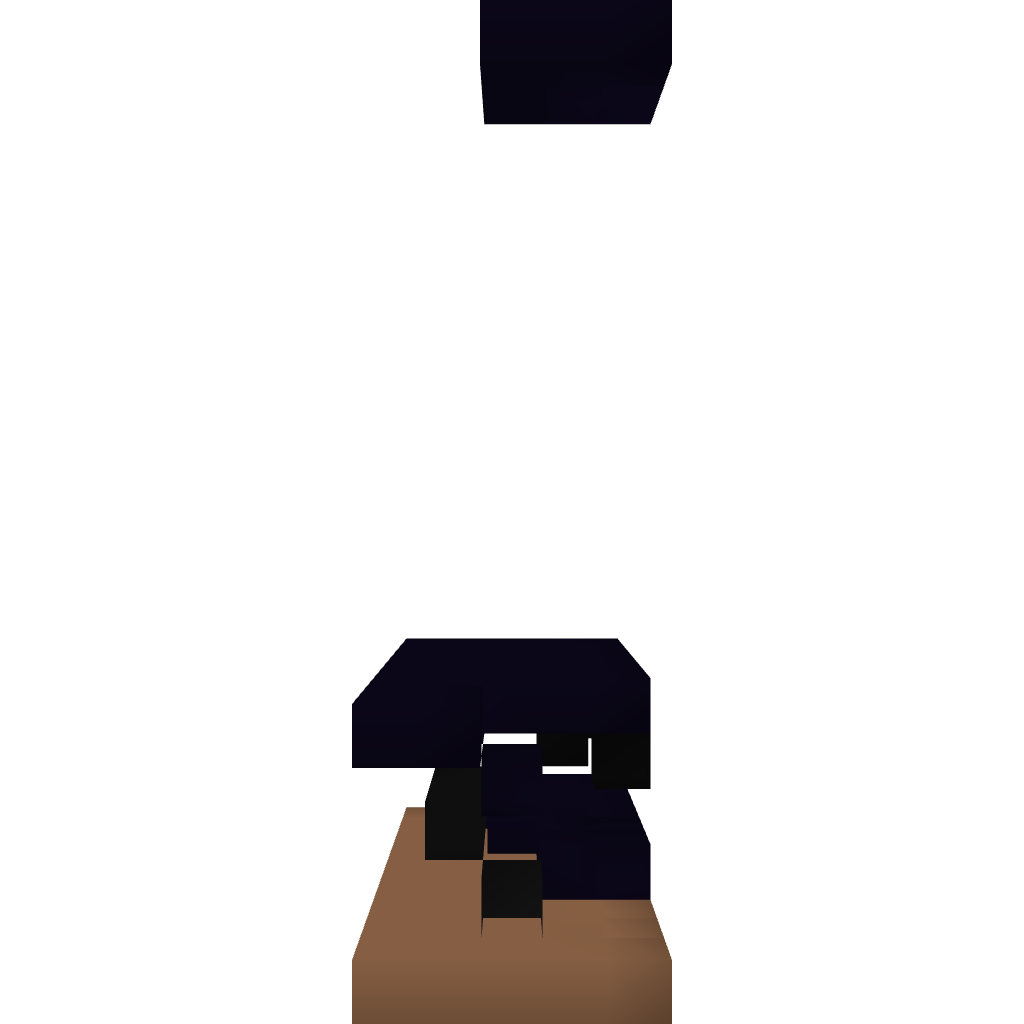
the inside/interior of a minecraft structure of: Compact redstone cannon (Obsidian)